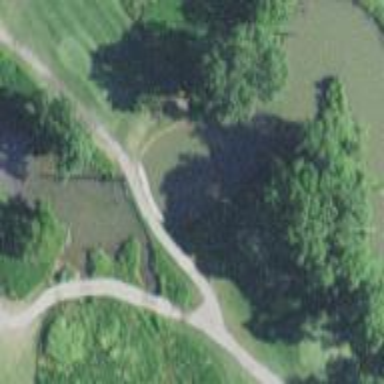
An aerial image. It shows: Picturesque scene of golf course with lateral water hazard.